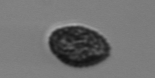
Label: Pseudochattonella_farcimen